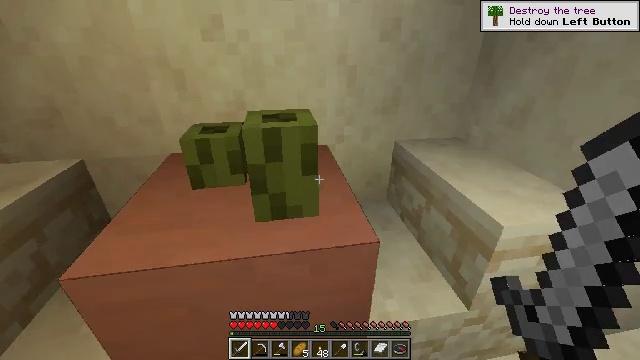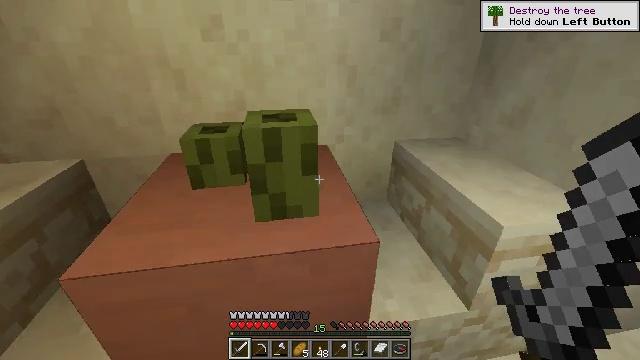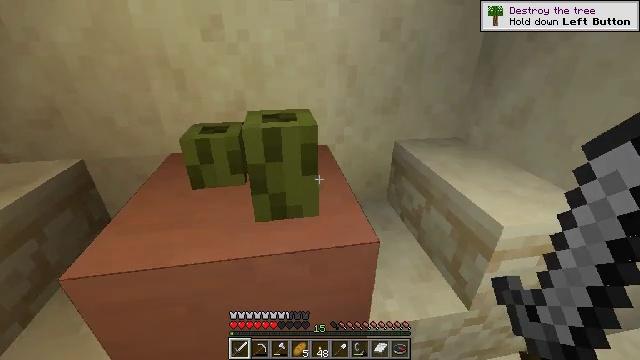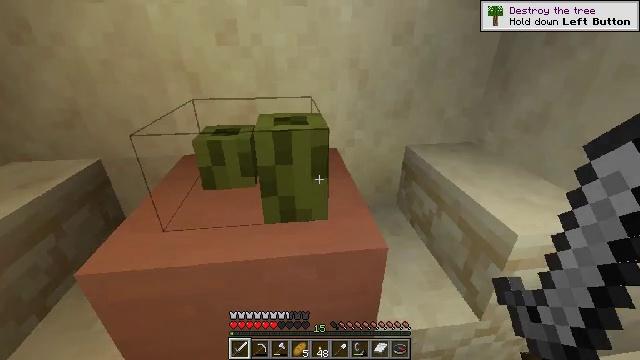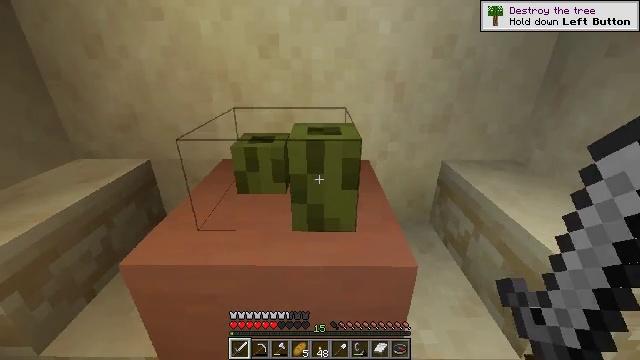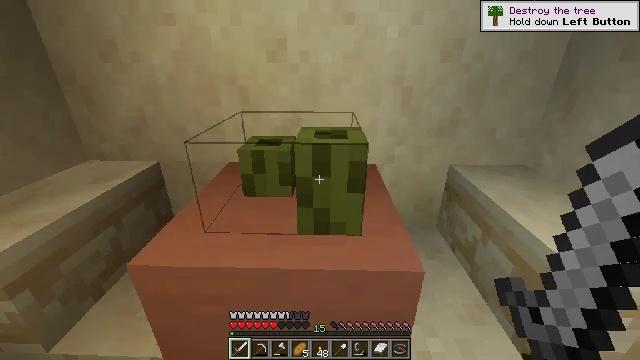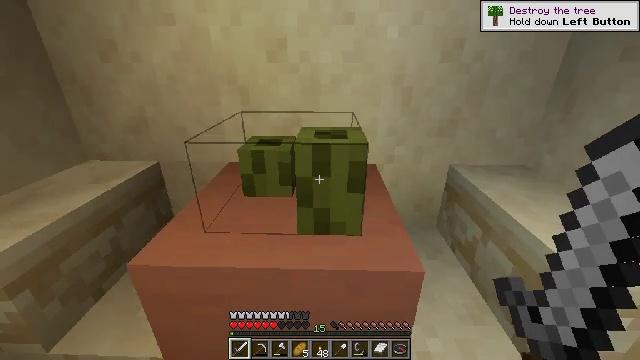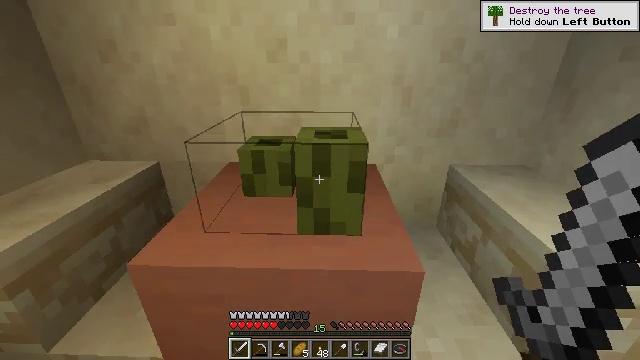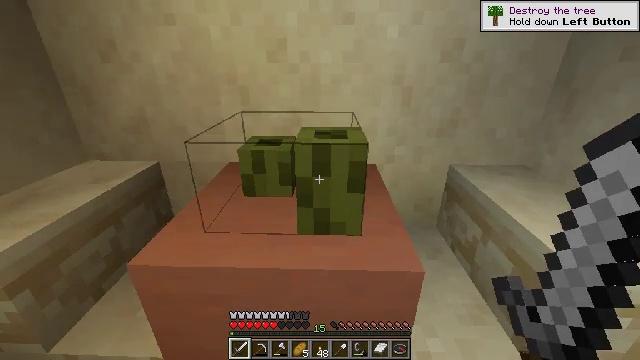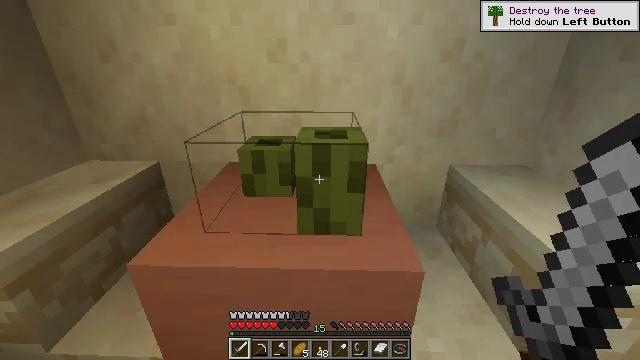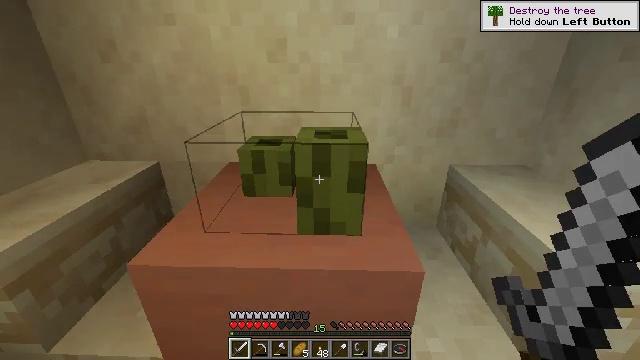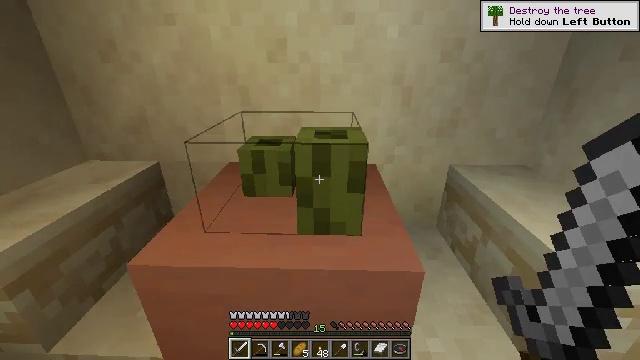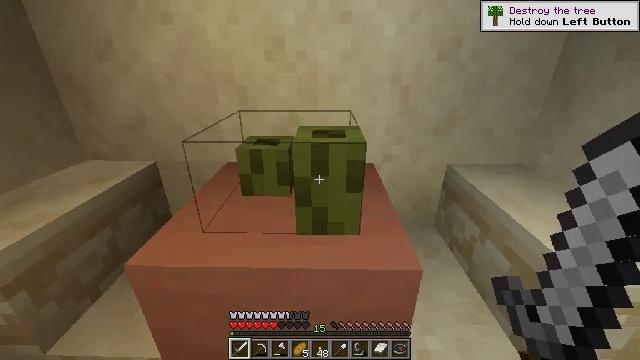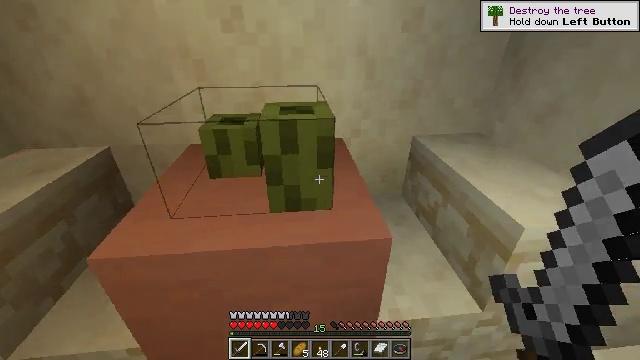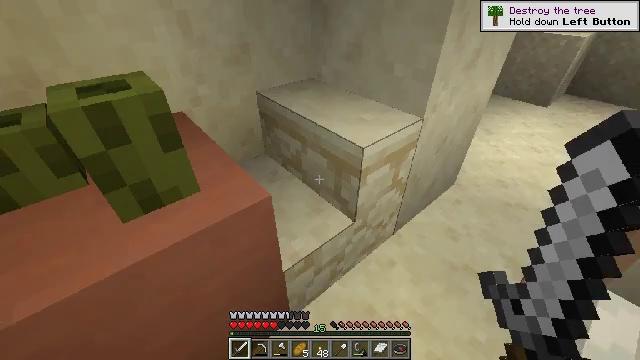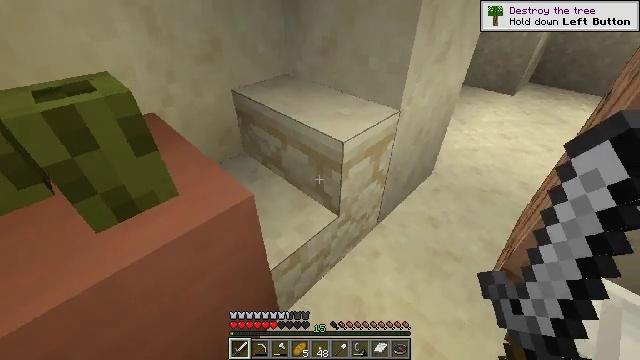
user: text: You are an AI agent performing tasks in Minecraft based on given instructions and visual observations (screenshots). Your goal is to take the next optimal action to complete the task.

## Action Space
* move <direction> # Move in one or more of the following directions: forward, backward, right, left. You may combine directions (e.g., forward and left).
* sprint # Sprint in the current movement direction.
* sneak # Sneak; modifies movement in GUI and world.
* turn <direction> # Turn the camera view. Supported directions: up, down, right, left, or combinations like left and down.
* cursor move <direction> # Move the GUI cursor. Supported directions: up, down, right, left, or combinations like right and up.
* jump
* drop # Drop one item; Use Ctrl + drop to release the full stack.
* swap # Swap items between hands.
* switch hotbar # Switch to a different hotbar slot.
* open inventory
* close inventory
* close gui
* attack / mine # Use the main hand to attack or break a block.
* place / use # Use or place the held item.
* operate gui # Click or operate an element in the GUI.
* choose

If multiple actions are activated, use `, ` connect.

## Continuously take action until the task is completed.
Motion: motion action
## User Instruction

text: Use hand or tool to break sea pickles.
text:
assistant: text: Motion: no_op
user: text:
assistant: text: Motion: no_op
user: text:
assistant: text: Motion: turn left
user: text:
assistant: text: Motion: turn left and up
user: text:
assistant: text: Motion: turn left
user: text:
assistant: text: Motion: no_op
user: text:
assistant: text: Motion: no_op
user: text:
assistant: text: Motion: no_op
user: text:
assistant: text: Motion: no_op
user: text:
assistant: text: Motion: no_op
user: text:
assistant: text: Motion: no_op
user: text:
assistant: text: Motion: no_op
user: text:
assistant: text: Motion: turn right and down
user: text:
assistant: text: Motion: turn right and down
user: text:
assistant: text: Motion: turn right
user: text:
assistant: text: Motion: turn left and up
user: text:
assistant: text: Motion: turn left
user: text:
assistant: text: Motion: no_op
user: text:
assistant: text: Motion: no_op
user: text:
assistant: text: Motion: no_op
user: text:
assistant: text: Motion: no_op
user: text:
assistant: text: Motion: no_op
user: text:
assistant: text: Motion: turn right and up
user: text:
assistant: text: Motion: turn left
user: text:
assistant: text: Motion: turn left and up
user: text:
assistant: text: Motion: turn left and up
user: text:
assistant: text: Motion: turn left and up
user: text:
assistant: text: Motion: no_op
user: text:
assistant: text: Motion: attack / mine
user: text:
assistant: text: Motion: attack / mine